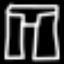
Label: pants